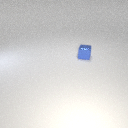
small blue metal cube